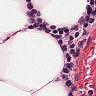
Metastatic tissue present: no